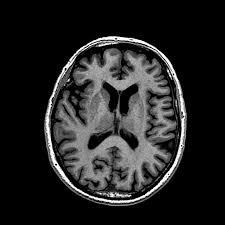
Label: notumor